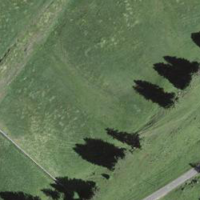
EUNIS habitat code: 23
Species observed at this site:
Turdus pilaris
Corvus corone
Regulus regulus
Lophophanes cristatus
Parus major